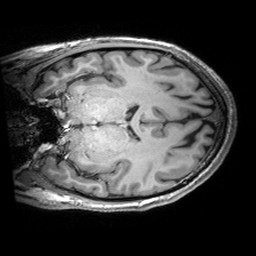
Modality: T1w
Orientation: coronal
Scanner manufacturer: siemens
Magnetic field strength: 3 T
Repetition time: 2.53 s
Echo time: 0.00299 s